You are looking at the envelope spectrum of a bearing's vibration signal. The marked vertical lines are the theoretical fault frequencies for the outer race, inner race, rolling elements, and cage. Based on the visible evidence, which condition applies: normal, inner_race, outer_race, ball?
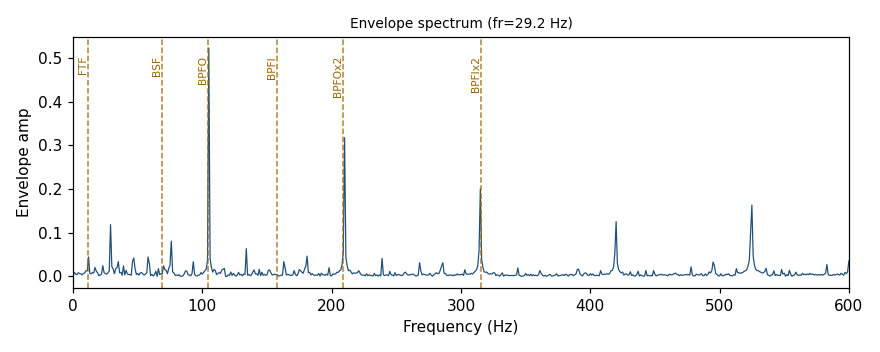
Answer: outer_race